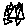
Label: triangle